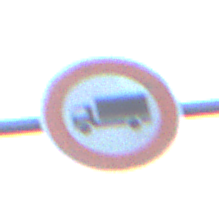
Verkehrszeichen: VerbotFuerKraftfahrzeugeUeberDreiKommaFuenfTonnen
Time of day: SunriseSunset
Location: Outdoor (Nature)
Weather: PartlyCloudy
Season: NotSpecified
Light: Natural